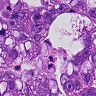
Metastatic tissue present: yes